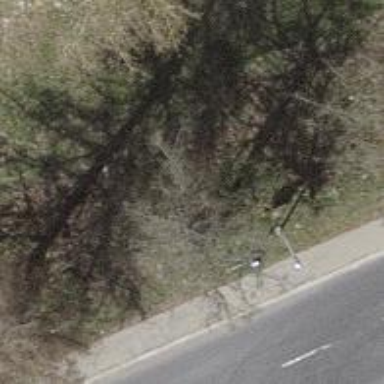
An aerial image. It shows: Deciduous needle-leaved tree.